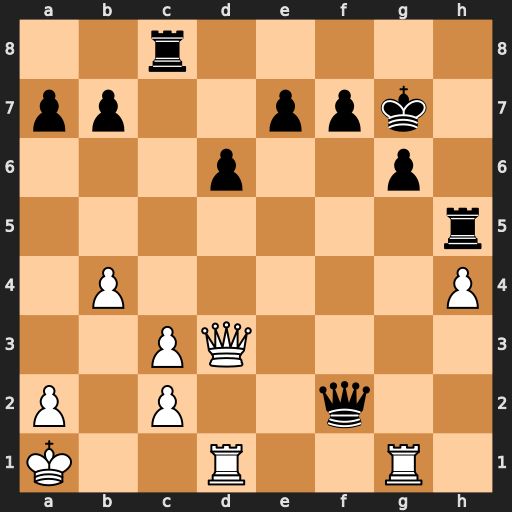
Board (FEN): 2r5/pp2ppk1/3p2p1/7r/1P5P/2PQ4/P1P2q2/K2R2R1
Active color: w
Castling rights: -
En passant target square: -
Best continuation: Rdf1 Qxg1 Rxg1